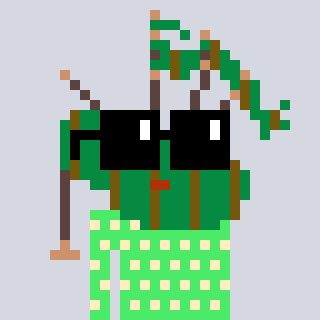
a pixel art character with square black sunglasses, a bagpipe-shaped head and a teal-colored body on a cool background